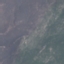
Land use / land cover class: HerbaceousVegetation